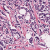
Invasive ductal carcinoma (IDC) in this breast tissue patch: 1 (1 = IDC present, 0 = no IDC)